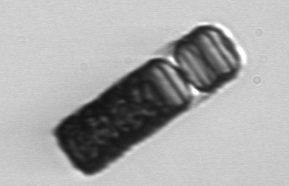
Label: Paralia_sulcata